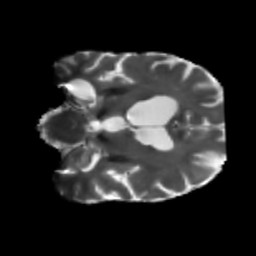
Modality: T2w
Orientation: coronal
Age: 75
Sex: male
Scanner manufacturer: siemens
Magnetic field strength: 3 T
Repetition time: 5.25 s
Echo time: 0.08 s